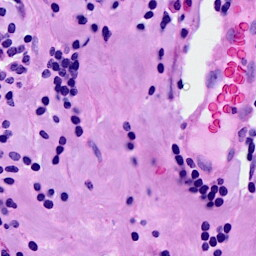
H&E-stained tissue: Breast